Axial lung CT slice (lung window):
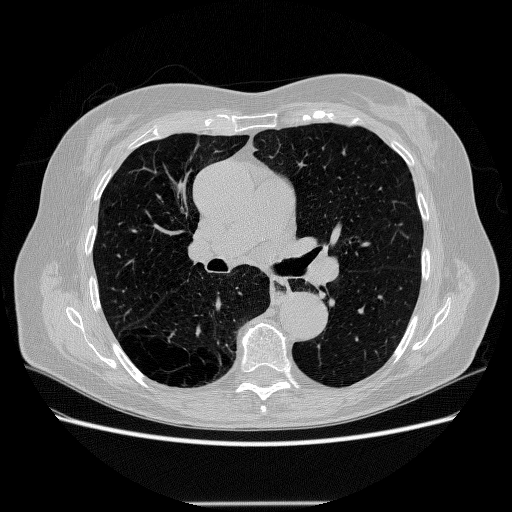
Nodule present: no